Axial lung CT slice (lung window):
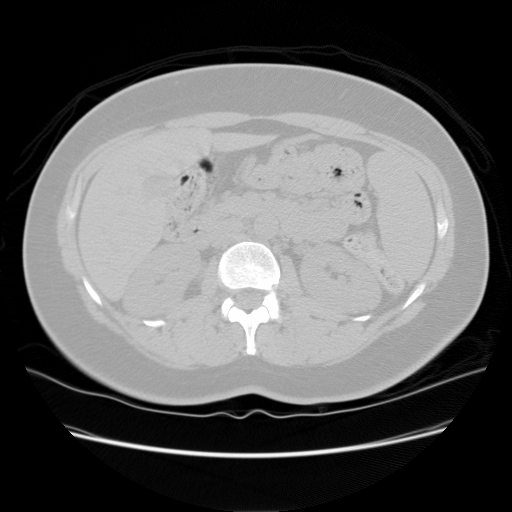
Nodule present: no